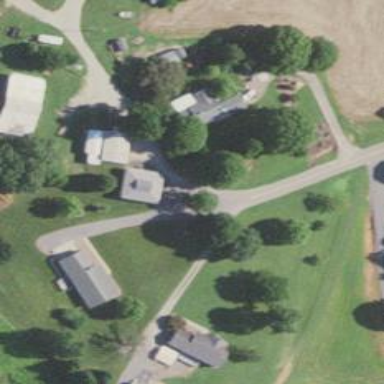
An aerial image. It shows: Driveway leading to service road.